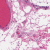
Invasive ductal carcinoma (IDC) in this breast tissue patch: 0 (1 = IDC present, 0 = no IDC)